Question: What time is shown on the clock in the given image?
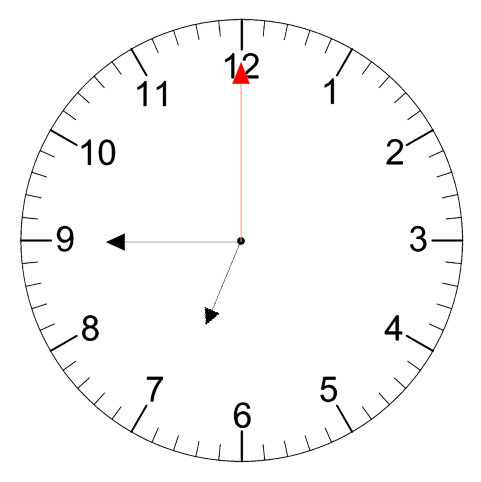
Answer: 06:45:00